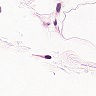
Metastatic tissue present: no